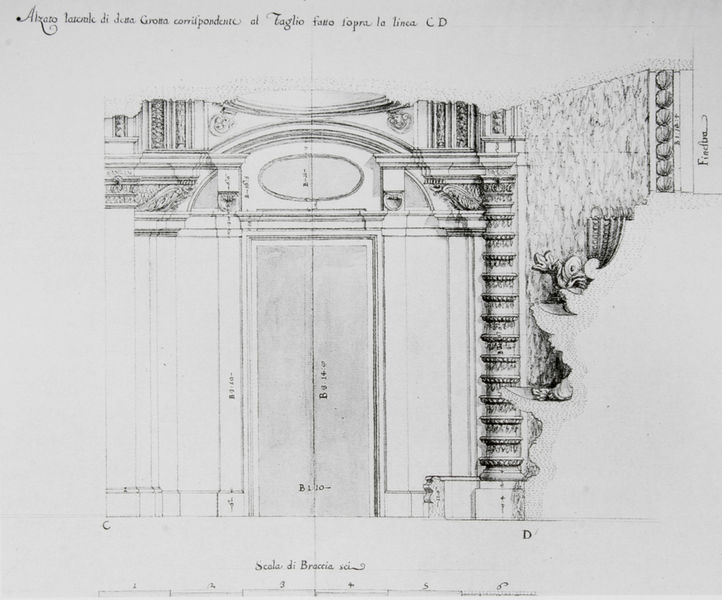
Titel: Ansicht der Seitenwand des Nymphaeums im Mezzanin des Palazzo Pitti, Florenz
Standort: Wien
Institution: Graphische Sammlung Albertina
Schlagwörter: schatten, weiß, ausschnitt, blumen, fenster, frankreich, geschwungen, grau, pfeiler, profil, schmuck, schwarz, skizze, säule, säulen, tür, zeichnung, gebäude, haus, schloss, muster, ornament, wand, architektur, barock, sockel, stein, innenraum, klassizismus, pflanzen, renaissance, rokoko, oval, stilleben, vase, schrift, papier, ansicht, bogen, fassade, italien, schule, studie, giebel, mauer, grafik, graphik, linien, türe, pilaster, rundbogen, dekoration, kartusche, tapete, detail, zahlen, dekor, ornamente, verzierung, wandmalerei, flügeltür, stuck, türflügel, stufen, bildhauerei, striche, tor, bögen, segment, eingang, höhe, medaillon, rechteck, linie, kohle, mauerwerk, schnitt, schwarzweiss, beschriftung, bleistift, entwurf, trommel, gedreht, architrav, rom, kapitell, buchseite, halbkreis, bauhaus, fries, portal, sims, gesims, pforte, archivolten, zeichnen, rundbögen, plan, konsole, muschel, konkav, konvex, zier, zierde, breit, postament, empire, lineal, klassik, querschnitt, dekorativ, eierstab, bau, fresco, abbildung, legende, kapitel, abriss, gebälk, friese, kyma, massstab, aufriss, tympanon, bauplan, architekt, notiz, segmentgiebel, gesimse, zahnschnitt, erweiterung, länge, oberlicht, protal, berechnung, maße, supraporte, alberti, maßangaben, rocaille, neoklassik, blaupause, angaben, architektonisch, italienisch, säulem, überfangbogen, trommeln, freske, abschnitt, breite, profilierung, türsturz, detailzeichnung, verkröpfung, segmentgibel, buchseit, genauigkeit, papaier, entwuf, französische säule, scola di braccia, süule, schlass, scola, kandelabersäule, alzato, taglio, fatto, sopar, sopra, linea, höhr